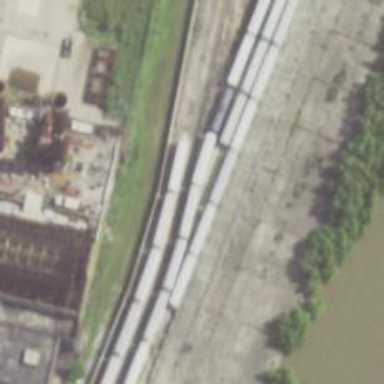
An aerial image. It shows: Railway yard used for servicing trains.